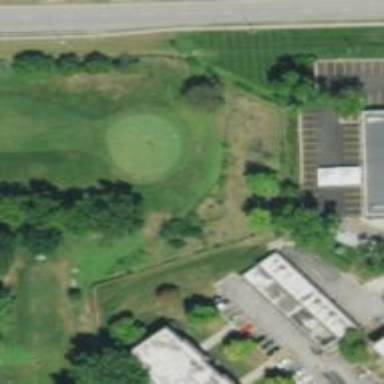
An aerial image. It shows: View of golf hole.